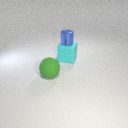
large cyan rubber cube below small blue metal cylinder